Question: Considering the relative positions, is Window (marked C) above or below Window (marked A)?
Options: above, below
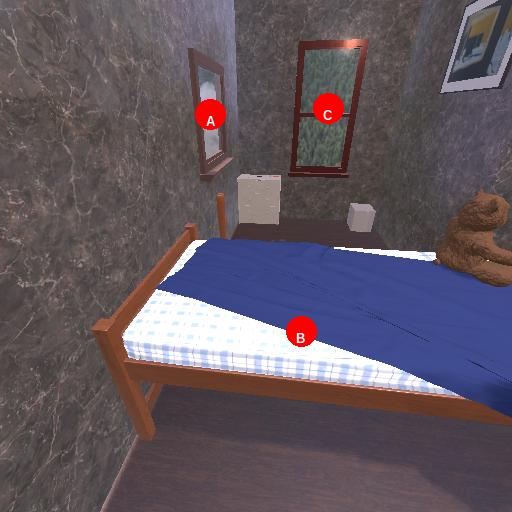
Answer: above